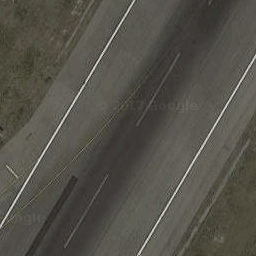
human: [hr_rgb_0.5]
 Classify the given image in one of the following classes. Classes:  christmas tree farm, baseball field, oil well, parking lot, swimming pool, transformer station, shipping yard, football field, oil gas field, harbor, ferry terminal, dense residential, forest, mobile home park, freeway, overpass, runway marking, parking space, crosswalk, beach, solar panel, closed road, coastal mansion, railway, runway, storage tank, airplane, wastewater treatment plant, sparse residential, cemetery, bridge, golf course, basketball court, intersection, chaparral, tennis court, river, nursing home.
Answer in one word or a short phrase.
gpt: runway